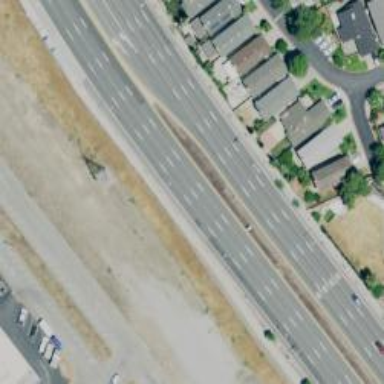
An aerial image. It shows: This image shows trunk highway that functions as expressway.